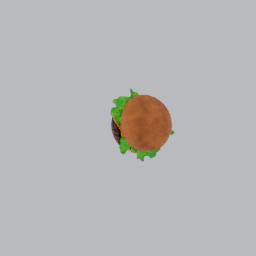
Label: nature